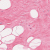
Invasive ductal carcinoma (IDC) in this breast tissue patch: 0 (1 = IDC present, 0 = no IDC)